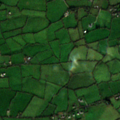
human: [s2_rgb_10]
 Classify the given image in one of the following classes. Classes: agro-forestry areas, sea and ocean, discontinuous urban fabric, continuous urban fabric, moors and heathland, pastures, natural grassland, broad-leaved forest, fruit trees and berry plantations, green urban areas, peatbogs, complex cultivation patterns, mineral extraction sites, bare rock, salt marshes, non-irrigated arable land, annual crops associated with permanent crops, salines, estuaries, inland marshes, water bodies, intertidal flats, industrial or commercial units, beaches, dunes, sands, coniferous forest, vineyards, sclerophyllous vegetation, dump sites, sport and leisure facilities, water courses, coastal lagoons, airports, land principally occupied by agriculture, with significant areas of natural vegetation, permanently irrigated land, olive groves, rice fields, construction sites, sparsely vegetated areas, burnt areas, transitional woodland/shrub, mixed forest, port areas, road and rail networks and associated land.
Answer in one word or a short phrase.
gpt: pastures